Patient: sex M, age 65
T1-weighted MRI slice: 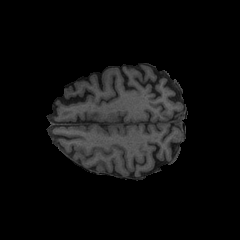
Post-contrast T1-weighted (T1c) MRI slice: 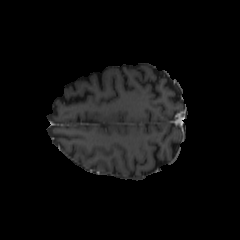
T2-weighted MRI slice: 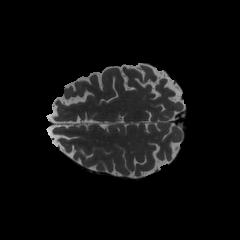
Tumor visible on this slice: no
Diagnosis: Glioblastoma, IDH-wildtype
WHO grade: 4